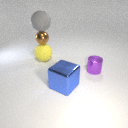
large yellow rubber sphere to the left of large blue metal cube